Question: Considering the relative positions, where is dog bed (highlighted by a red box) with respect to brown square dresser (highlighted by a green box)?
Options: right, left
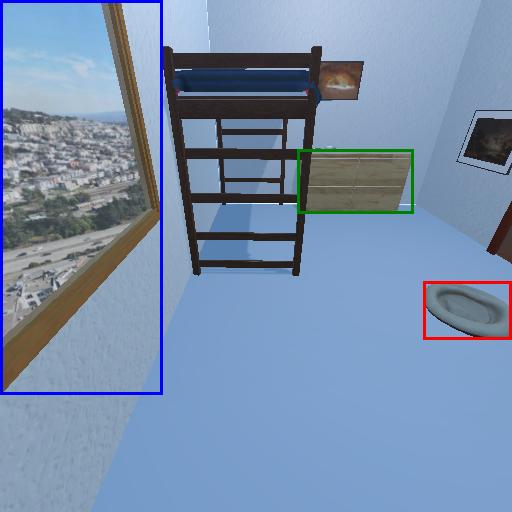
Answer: right